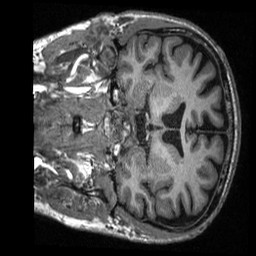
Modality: T1w
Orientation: coronal
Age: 50
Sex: male
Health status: healthy
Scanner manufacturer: siemens
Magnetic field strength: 3 T
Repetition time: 2.3 s
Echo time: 0.00298 s